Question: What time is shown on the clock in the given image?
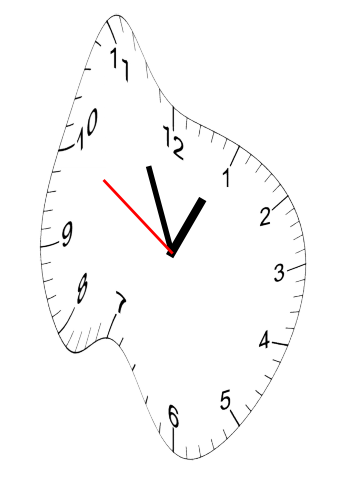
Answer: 12:55:50